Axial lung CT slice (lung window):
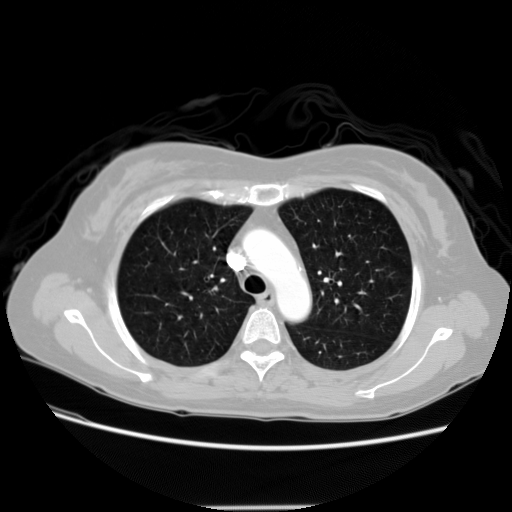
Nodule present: no